Question: I have a 'TYPO3 4.5.37' website which works perfect on my 'local windows enviorement', but after uploading it to a 'Linux environment' I get a broken front-end (the back-end is functioning normally) see:

What I already tried;
- - -
When I drop my database (so there is no connection) the problem with the output is still there so I think this has nothing to do with the database.
The website outputs the front-end with TemplaVoila, I updated TemplaVoila from 1.6.x to 1.9.2 but this didn't work.
On the same server are a lot of other working TYPO3 sites hosted so this has probably nothing to do with the server settings.
I'm running out of options now. So I hope somebody can help me out here.
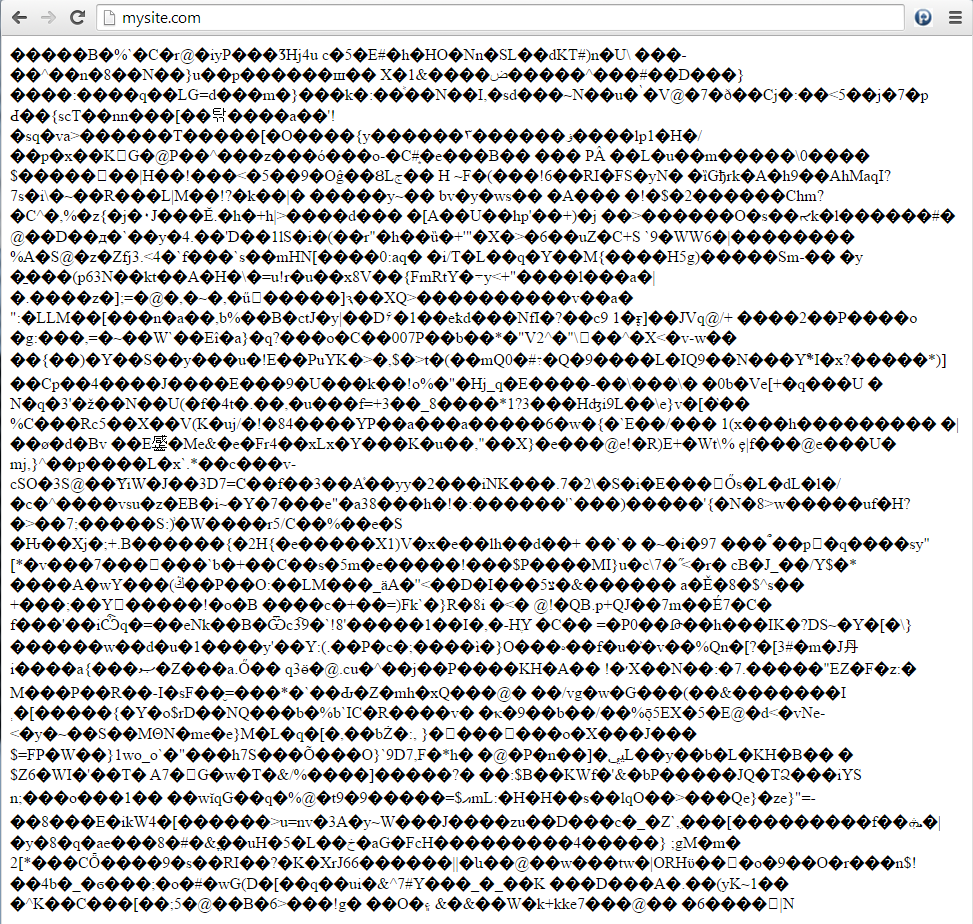
Answer: I found the problem. The compressionLevel was set to '1' in the install tool, when turned off the problem with the encoding on the front-end disappeared.
> [FE][compressionLevel]Determines output compression of BE output. Makes output smaller but
slows down the page generation depending on the compression level.
Requires a) zlib in your PHP installation and b) special rewrite rules
for .css.gzip and .js.gzip (please see _.htacces for an example).
Range 1-9, where 1 is least compression and 9 is greatest compression.
'true' as value will set the compression based on the PHP default
settings (usually 5). Suggested and most optimal value is 5.